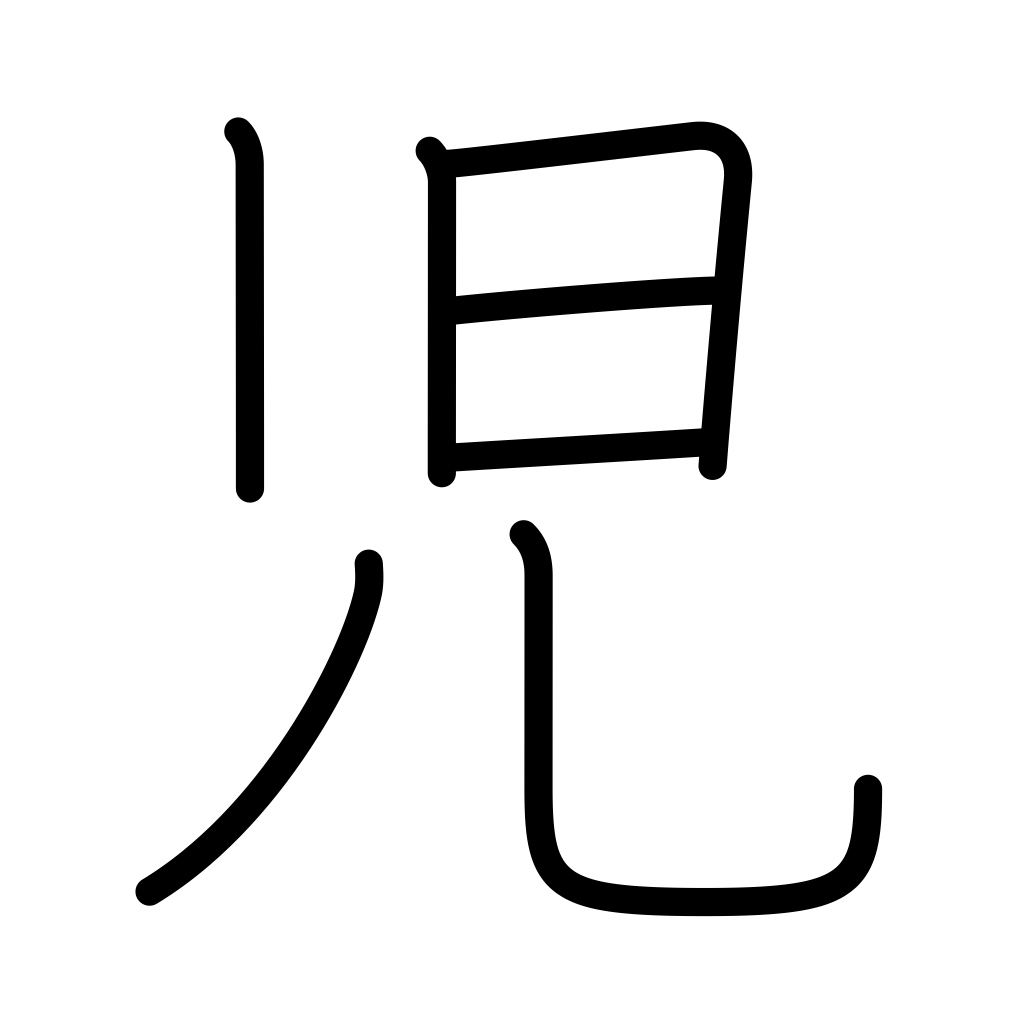
Meaning: newborn babe, child, young of animals